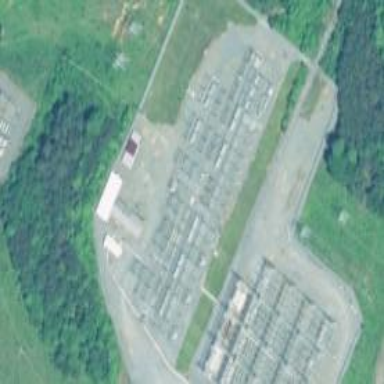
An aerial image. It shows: Switch for power supply.